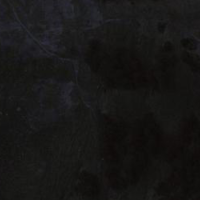
EUNIS habitat code: 32
Species observed at this site:
Pimpinella major
Saxifraga rotundifolia